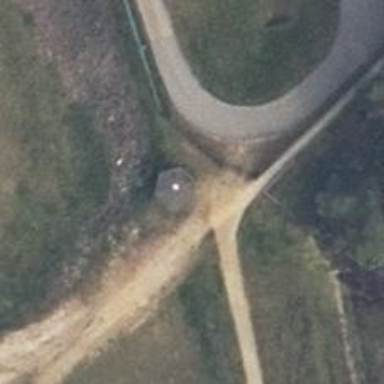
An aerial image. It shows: Shelter.